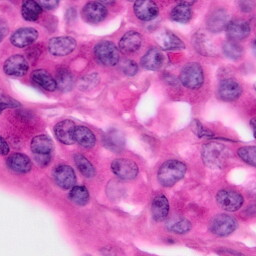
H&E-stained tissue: Pancreatic